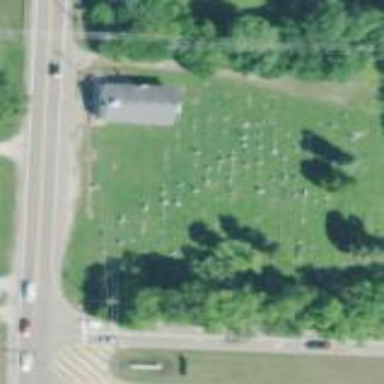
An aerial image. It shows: Cemetery.